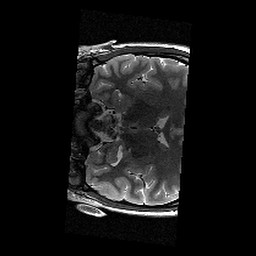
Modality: T2w
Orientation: coronal
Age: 14
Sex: female
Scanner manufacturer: siemens
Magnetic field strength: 3 T
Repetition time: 9.23 s
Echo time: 0.067 s